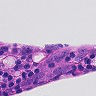
Metastatic tissue present: yes